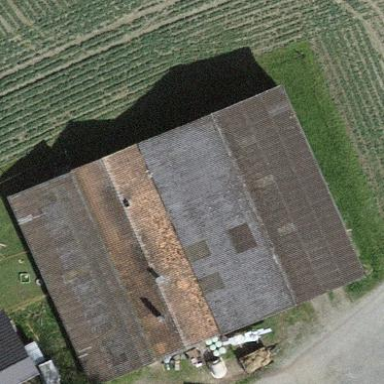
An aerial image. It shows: Farm auxiliary building.